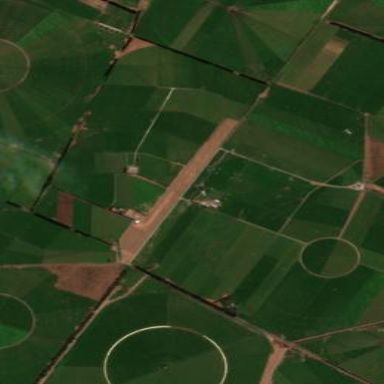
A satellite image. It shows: Military airfield located within larger aerodrome area.